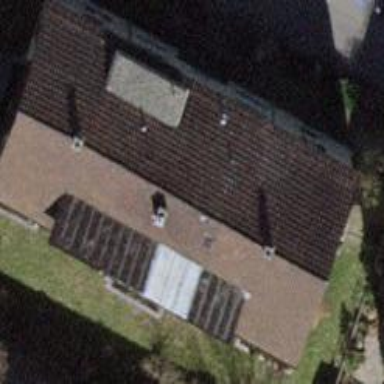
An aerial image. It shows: Apartments building with tiled roof.